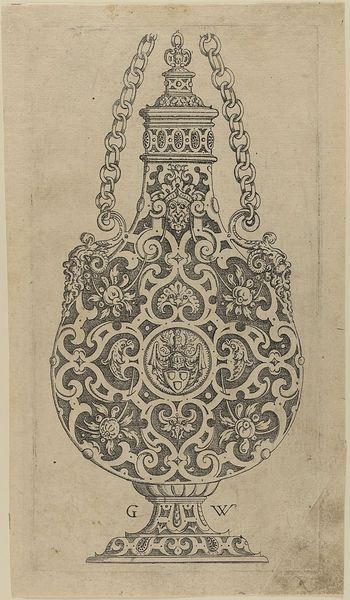
Titel: Flakon/Flasche
Künstler: Georg Wechter
Standort: Hamburg
Institution: Museum für Kunst und Gewerbe Hamburg
Schlagwörter: weiß, blume, blumen, schwarz, symbol, zeichnung, alt, barock, sockel, signatur, decke, pflanze, pflanzen, renaissance, papier, kette, grafik, graphik, ornamente, verzierung, fotografie, photographie, deckel, maske, unterschrift, druckgraphik, druckgrafik, stich, entwurf, girlanden, kunstgewerbe, voluten, kupferstich, kunsthandwerk, groteske, arabeske, vorzeichnung, grotesken, goldschmiedearbeit, wappenschild, beschlagwerk, gerippt, verzierun, familienwappen, reproduktionen, blumengewinde, industriedesign, druckerzeugnisse, schweifwerk, ornamentstich, vorlageblätter, fruchtbehang